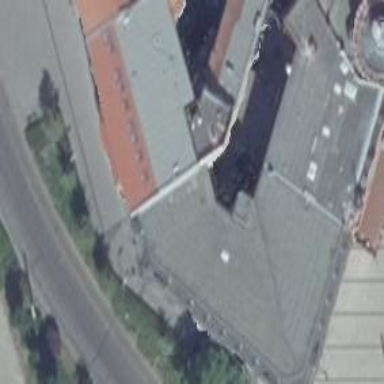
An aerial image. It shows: Building with flat gray tar paper roof. The building part is beige in color.